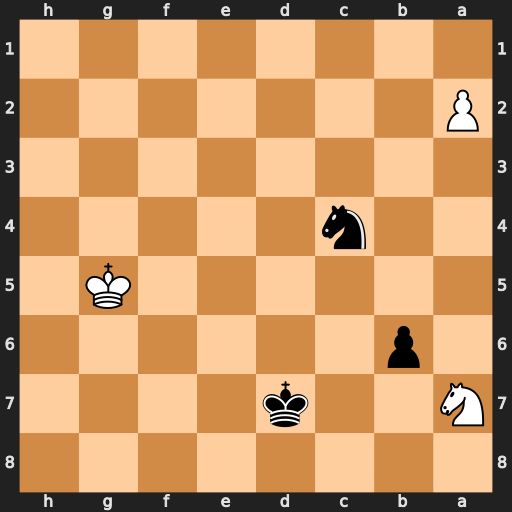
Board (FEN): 8/N2k4/1p6/6K1/2n5/8/P7/8
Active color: b
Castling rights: -
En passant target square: -
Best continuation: Na3 Kf4 Kc7 Nb5+ Nxb5